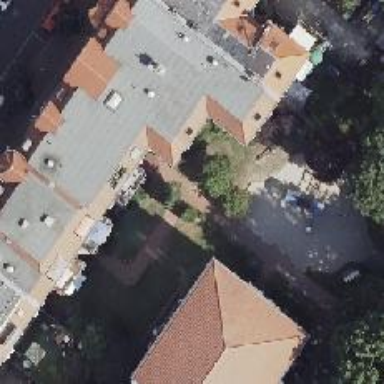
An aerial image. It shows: Building with apartments featuring unique double saltbox roof shape.